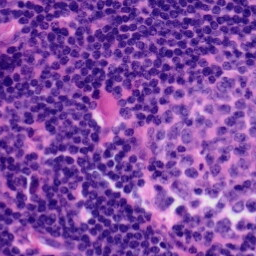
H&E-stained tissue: Tonsil